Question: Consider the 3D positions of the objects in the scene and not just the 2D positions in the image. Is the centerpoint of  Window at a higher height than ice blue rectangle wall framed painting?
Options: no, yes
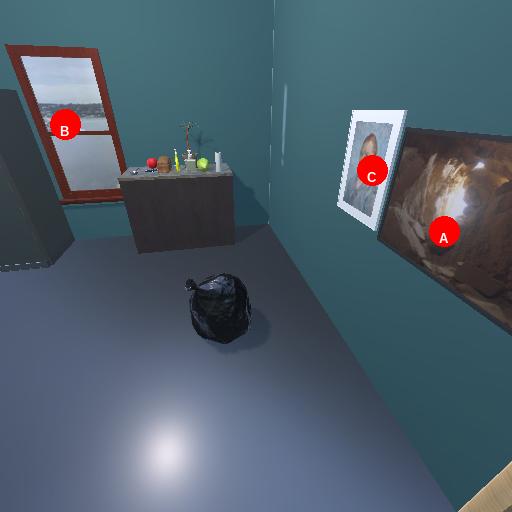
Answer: no